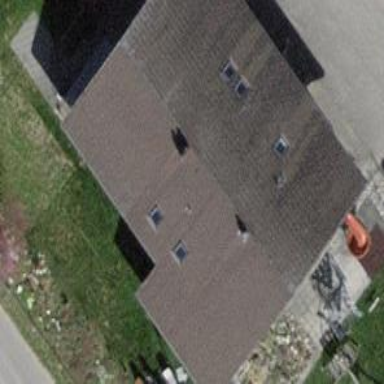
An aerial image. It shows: Semi-detached house with gabled roof.